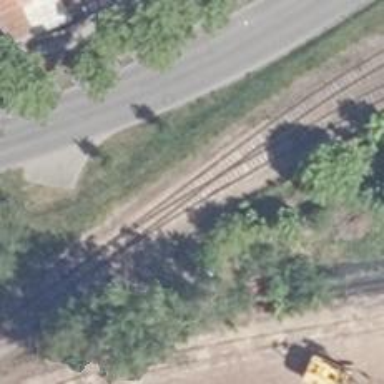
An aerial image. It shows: Railway switch.